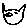
Label: cat